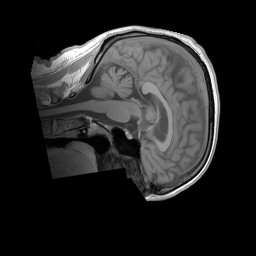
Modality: T1w
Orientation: sagittal
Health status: ill
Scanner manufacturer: siemens
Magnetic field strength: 3 T
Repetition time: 0.44 s
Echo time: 0.00266 s